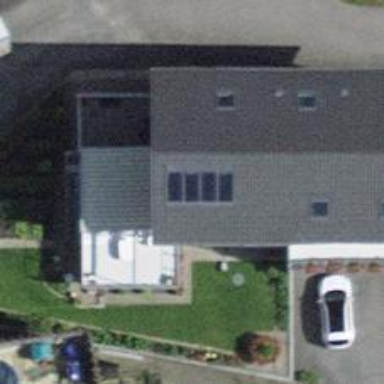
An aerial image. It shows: Solar power generator using photovoltaic panels.